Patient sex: F
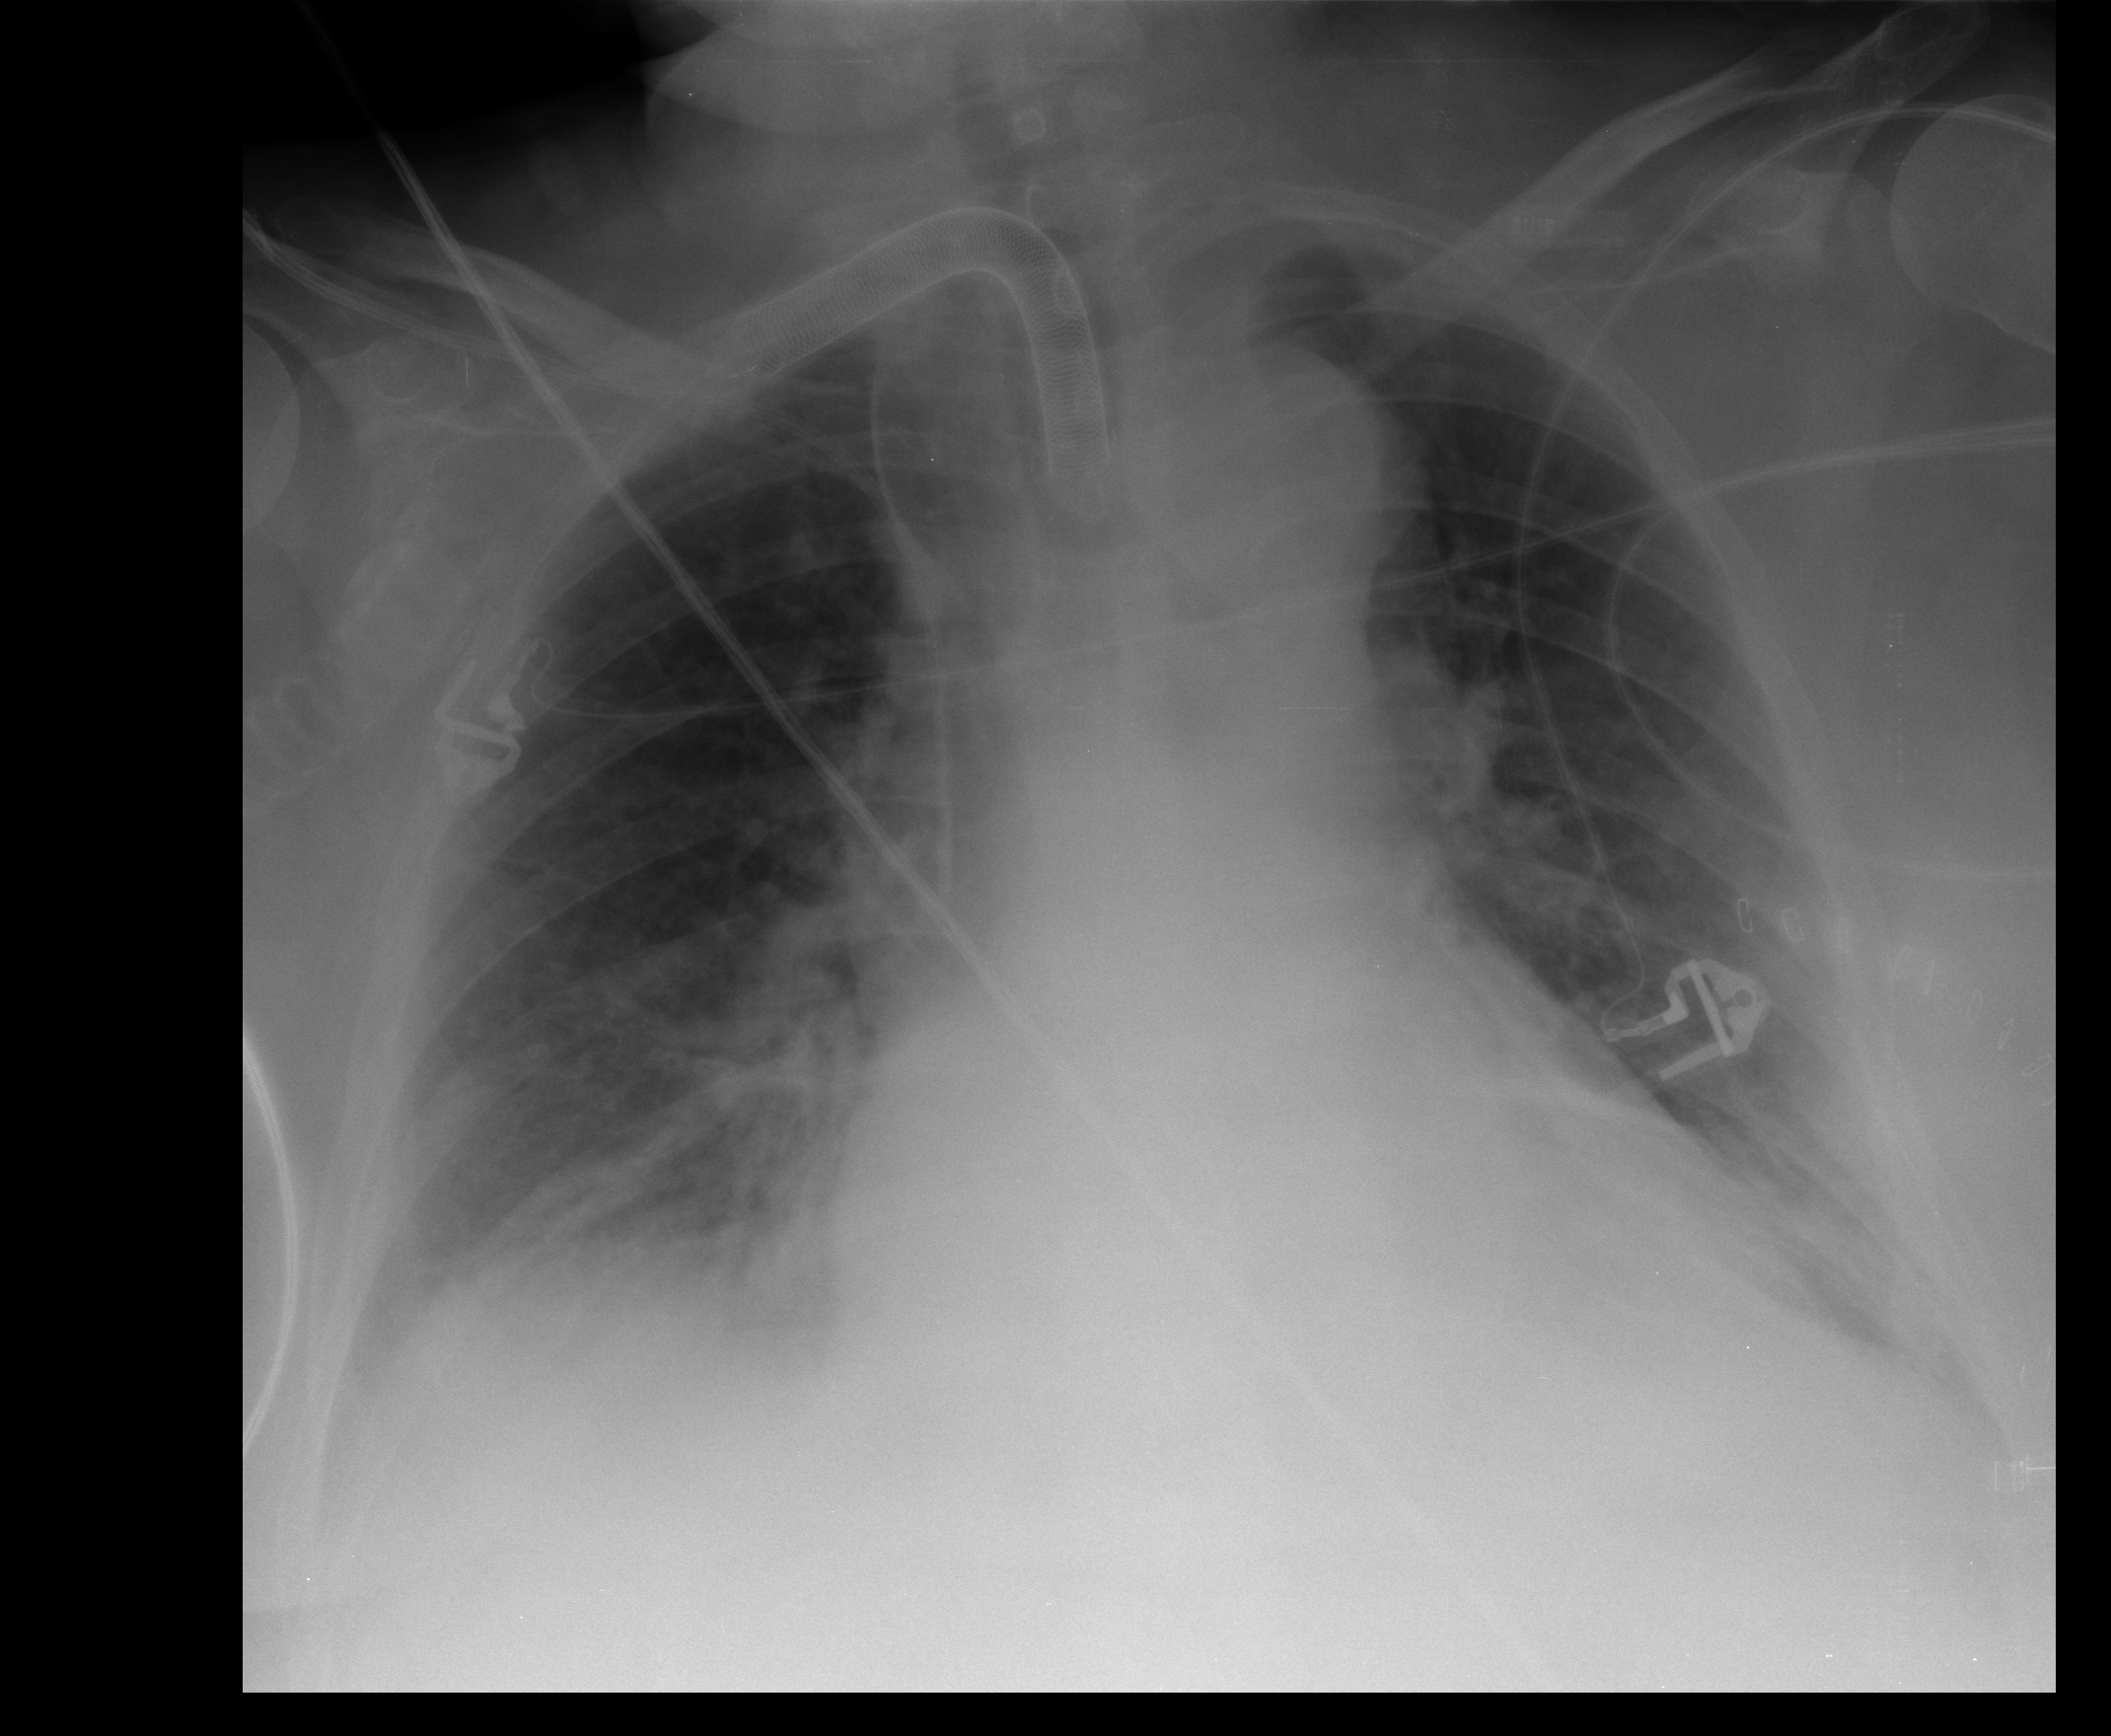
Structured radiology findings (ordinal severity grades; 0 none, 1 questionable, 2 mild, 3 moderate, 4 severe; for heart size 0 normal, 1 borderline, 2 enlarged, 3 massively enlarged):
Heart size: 1
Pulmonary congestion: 2
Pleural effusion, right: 1
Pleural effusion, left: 1
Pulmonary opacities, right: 0
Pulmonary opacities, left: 0
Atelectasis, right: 2
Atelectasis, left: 2